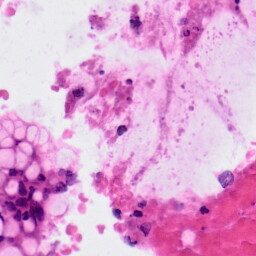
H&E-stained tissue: Colon